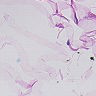
Metastatic tissue present: no